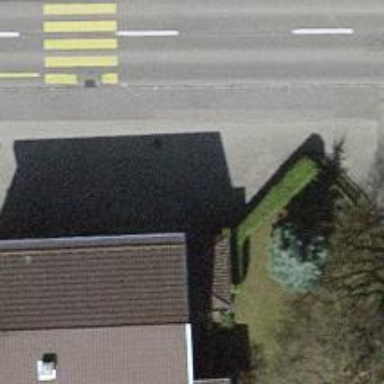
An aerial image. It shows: Post box is visible.